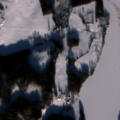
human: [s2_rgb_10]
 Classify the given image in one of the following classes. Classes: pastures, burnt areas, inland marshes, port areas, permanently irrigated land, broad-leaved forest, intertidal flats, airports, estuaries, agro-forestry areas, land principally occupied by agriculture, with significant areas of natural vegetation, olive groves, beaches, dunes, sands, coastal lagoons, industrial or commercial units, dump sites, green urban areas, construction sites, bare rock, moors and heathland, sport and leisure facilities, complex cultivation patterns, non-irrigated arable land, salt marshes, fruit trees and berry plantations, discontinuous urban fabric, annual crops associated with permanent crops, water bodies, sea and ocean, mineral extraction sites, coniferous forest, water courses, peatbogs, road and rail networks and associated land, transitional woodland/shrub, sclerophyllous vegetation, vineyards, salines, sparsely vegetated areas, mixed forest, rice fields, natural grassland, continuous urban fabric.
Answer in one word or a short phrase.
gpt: non-irrigated arable land, land principally occupied by agriculture, with significant areas of natural vegetation, coniferous forest, mixed forest, inland marshes, water bodies